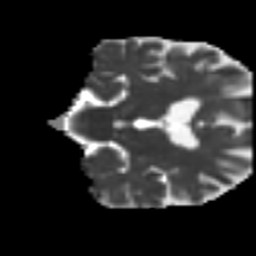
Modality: MD
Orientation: coronal
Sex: male
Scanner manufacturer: ge
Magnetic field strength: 3 T
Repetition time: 7 s
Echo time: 0.08 s